Question: I have an android.net.Uri pointing to a file of which I need to determine the file size. Currently this is done using a query on contentResolver (I am using Xamarin, so it's C#):
'''
var cursor = contentResolver.Query(uri, new string[] {
Android.Provider.OpenableColumns.Size,
Android.Provider.OpenableColumns.DisplayName
}, null, null, null);
cursor.MoveToFirst();
size = cursor.GetLong(0);
fileName = cursor.GetString(1);
cursor.Close();
'''
This works most of the time, but for some files, the value seems to be slightly bigger than the correct file size (I'm using Total Commander as a reference).

There must be a better way to do this, I really need the exact size information and, as the files are pretty large, can not read them into memory first. And why does my approach produce incorrect results?
Thanks in advance for your help.
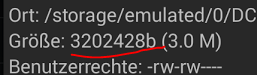
Answer: Although I did not find out why the query returns incorrect results, I found another way to get the file size which seems to work:
'''
using (var fd = contentResolver.OpenFileDescriptor(uri, "r"))
size = fd.StatSize;
'''